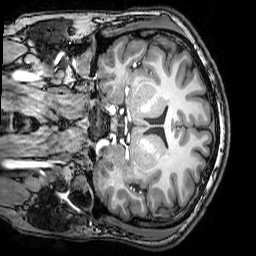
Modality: T1w
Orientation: coronal
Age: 20
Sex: male
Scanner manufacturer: philips
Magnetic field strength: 3 T
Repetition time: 0.008113 s
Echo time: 0.003709 s